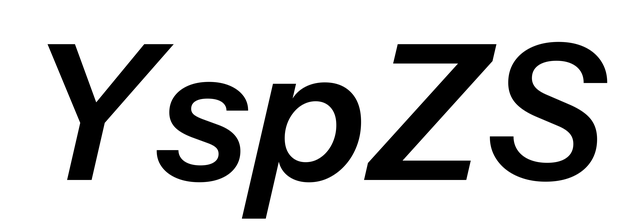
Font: InstrumentSans-Italic_SemiBold_Italic